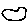
Label: cloud